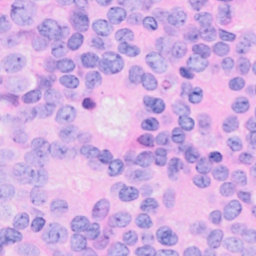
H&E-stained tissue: Breast